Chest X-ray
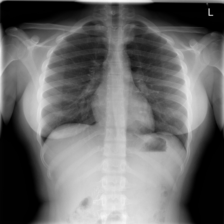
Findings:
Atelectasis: negative
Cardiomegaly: negative
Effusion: negative
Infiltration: negative
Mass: negative
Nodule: negative
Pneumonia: negative
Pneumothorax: negative
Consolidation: negative
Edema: negative
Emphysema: negative
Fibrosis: negative
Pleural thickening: negative
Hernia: negative